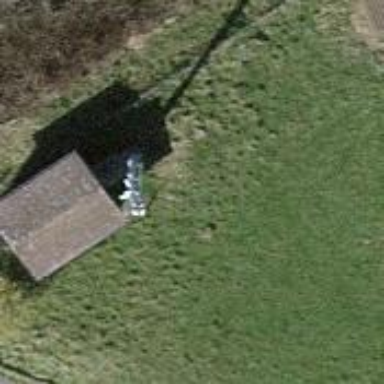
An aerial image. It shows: Mast tower used for communication.